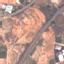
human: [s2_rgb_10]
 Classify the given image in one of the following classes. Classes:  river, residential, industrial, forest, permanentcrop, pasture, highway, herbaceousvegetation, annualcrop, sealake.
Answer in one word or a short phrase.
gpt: Highway